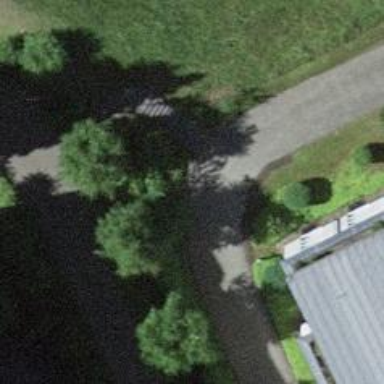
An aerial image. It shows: Road with steps.